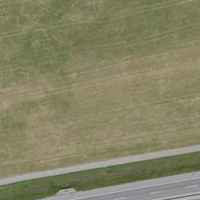
EUNIS habitat code: 57
Species observed at this site:
Milvus milvus